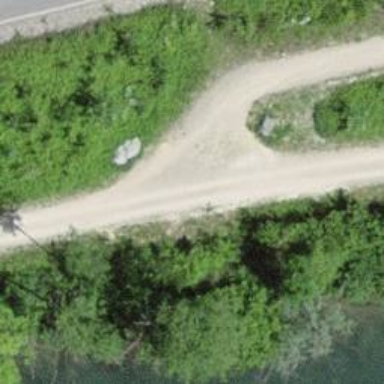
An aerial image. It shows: Gravel path with excellent visibility for trails.